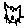
Label: cat